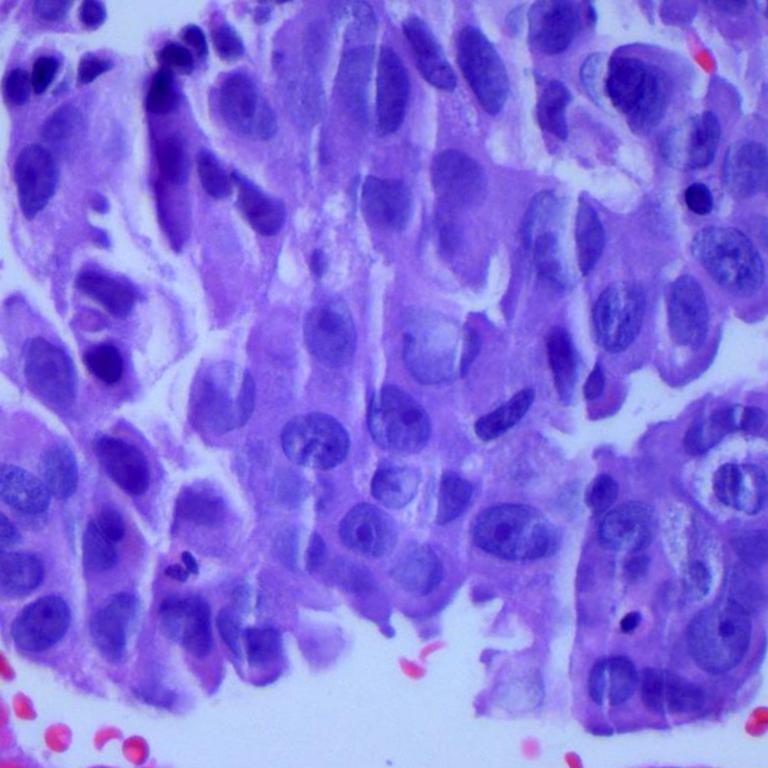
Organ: lung
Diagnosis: adenocarcinomas